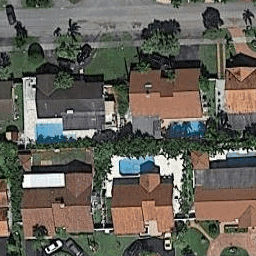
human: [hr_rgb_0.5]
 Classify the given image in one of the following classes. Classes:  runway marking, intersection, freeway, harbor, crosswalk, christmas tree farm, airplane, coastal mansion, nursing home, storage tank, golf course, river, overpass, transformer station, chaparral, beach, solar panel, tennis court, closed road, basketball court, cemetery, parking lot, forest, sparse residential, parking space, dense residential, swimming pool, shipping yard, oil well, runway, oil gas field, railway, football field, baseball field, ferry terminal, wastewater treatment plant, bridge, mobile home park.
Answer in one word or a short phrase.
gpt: dense residential